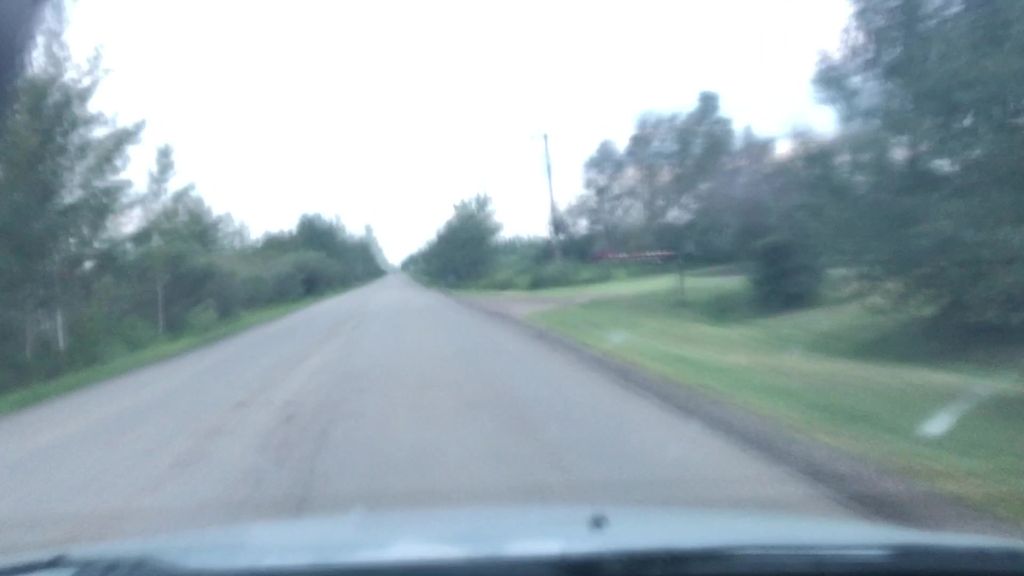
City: edmonton